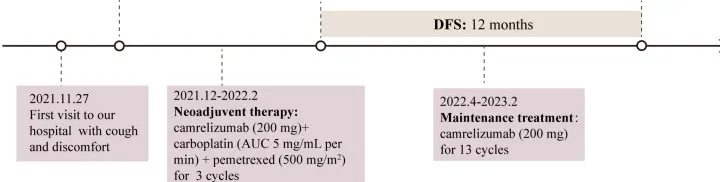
Timeline of the patient's treatment history. LUAD, lung adenocarcinoma; PD-L1, programmed death-ligand 1; NGS, next-generation sequencing; pCR, pathological complete response; AUC, area under the curve; DFS, disease-free survival.
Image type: chart (chart)